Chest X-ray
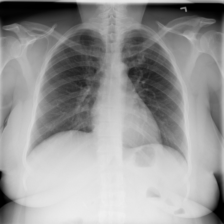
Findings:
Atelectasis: negative
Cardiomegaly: negative
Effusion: negative
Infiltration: negative
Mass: negative
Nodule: negative
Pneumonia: negative
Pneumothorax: negative
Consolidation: negative
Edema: negative
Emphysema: negative
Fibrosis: negative
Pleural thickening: negative
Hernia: negative